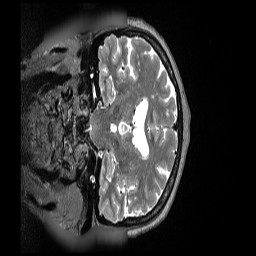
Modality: T2w
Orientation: coronal
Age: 75
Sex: female